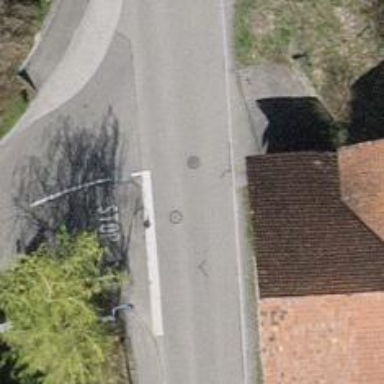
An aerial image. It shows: Road with stop sign.